Question:
I would like to stretch and crop an image so that it shows full screen on a Android device.
For example, inside the red-rectangle above would be the only area displayed on the phone.
I want it to center and crop. If the height of the image is small than the height of the device, I want to stretch the image as well.
By the way, I don't NEED images to be cropped. I just want my ImageView to display only the reg-rectangle part given the landscape image.
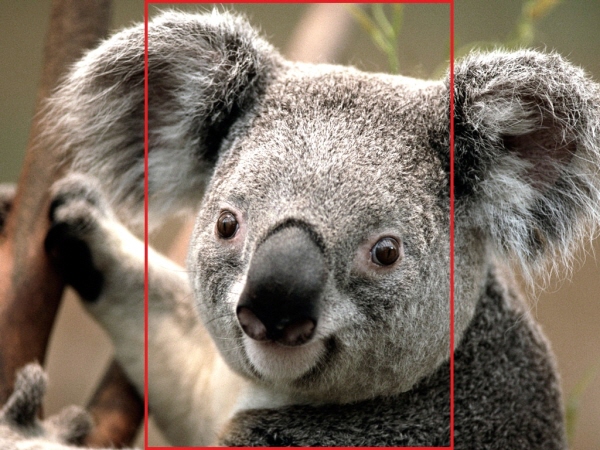
Answer: Have you tried setting 'android:scaleType="centerCrop"' on your 'ImageView' in XML? If I understand what you're asking for correctly, it should do just that.